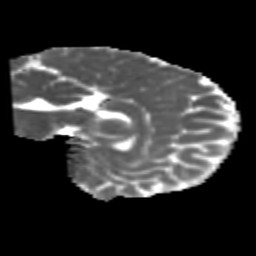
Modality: MD
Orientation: sagittal
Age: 23
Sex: male
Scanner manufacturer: siemens
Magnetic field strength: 3 T
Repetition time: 1.8 s
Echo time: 0.07 s